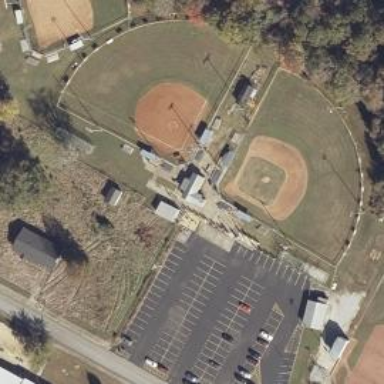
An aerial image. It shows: Baseball pitch for leisure land activities.